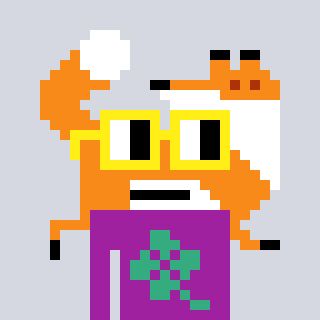
a pixel art character with square yellow glasses, a fox-shaped head and a magenta-colored body on a cool background